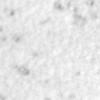
Label: no_change